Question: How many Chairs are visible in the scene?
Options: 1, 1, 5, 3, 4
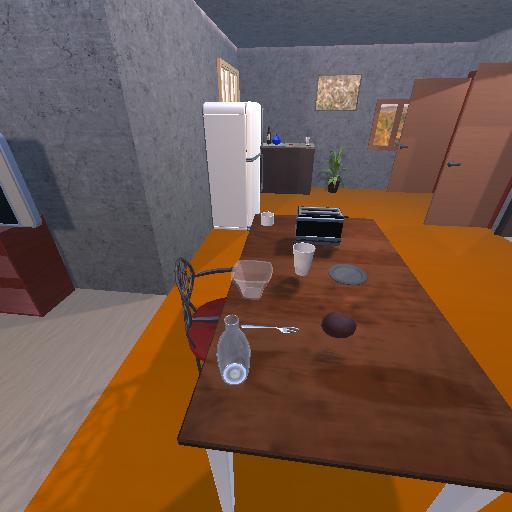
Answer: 1